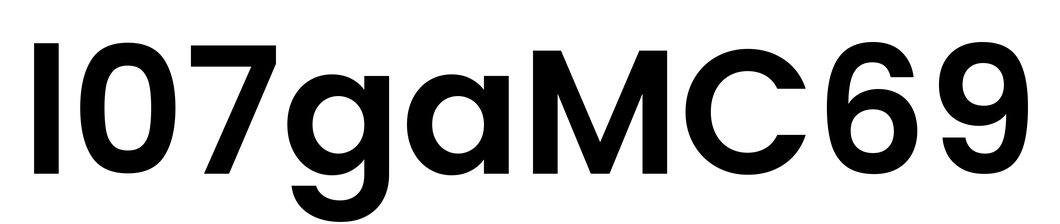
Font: Poppins-SemiBold